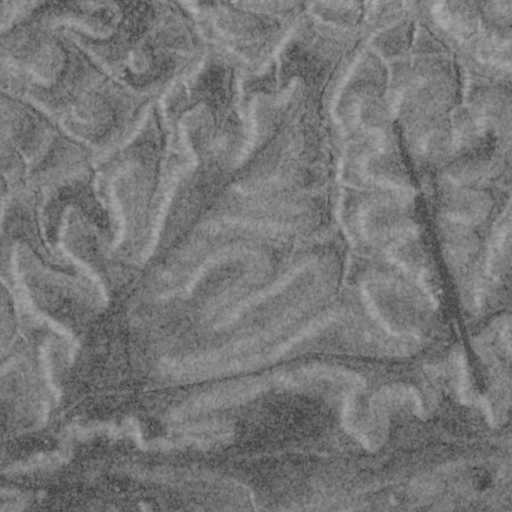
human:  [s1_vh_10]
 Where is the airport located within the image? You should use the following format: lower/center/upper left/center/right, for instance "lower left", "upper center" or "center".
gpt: The airport is located in the right of the image.
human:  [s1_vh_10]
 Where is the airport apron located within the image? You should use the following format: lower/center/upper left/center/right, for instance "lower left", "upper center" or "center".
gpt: The airport apron is located in the center right of the image.
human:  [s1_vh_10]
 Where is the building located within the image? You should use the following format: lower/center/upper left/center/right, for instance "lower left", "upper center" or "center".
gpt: There is no building in the image.

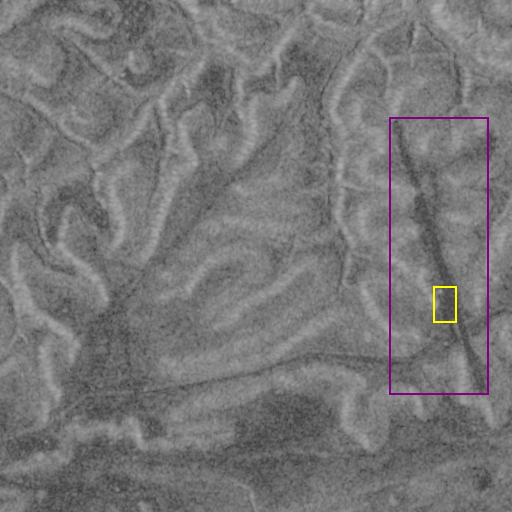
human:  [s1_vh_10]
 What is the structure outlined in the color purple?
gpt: The structure outlined in purple is an airport.
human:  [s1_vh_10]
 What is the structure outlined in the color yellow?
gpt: The structure outlined in yellow is an airport apron.
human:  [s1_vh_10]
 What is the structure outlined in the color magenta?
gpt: There is no magenta outline.